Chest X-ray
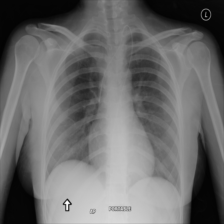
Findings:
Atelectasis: negative
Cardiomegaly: negative
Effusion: negative
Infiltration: negative
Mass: negative
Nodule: negative
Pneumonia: negative
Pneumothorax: negative
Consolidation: negative
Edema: negative
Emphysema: negative
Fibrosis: negative
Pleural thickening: negative
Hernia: negative